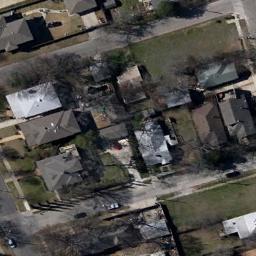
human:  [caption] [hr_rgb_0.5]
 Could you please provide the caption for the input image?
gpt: There are many buildings of different shapes and sizes in medium residential area .

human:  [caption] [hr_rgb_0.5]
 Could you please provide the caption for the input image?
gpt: Houses in medium - sized residential areas vary in size .

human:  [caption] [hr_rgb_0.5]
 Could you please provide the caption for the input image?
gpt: The medium residential area has some dense houses and green areas and some roads go through the medium residential area .

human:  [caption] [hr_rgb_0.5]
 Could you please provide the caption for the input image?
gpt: The medium residential is on the grass next to the road .

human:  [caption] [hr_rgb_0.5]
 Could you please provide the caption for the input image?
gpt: There are some black buildings and white buildings on the medium residential area .